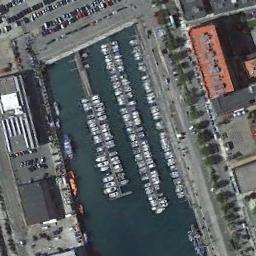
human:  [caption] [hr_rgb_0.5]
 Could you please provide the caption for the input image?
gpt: Many ships moored neatly on the sea side by the harbor surrounded by parking lots and buildings .

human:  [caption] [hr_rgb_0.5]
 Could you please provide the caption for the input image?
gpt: Many buildings of different shapes are near the harbor .

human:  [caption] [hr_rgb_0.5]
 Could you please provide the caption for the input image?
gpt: The harbor with lots of neatly docked boats is surrounded by some buildings and parking lots .

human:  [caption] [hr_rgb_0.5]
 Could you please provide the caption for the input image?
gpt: The shape of the harbor is nearly circular .

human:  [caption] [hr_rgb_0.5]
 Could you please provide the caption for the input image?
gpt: There are many buildings and a parking lot with many cars at the harbor with many ships .